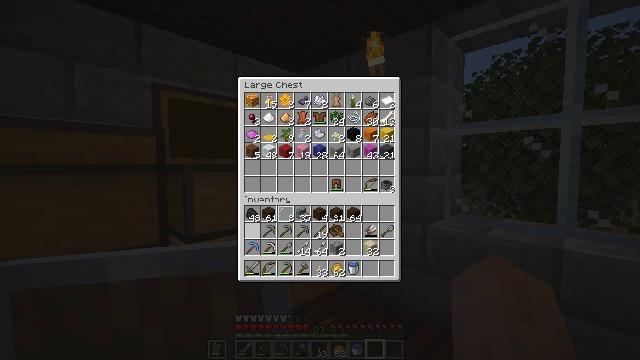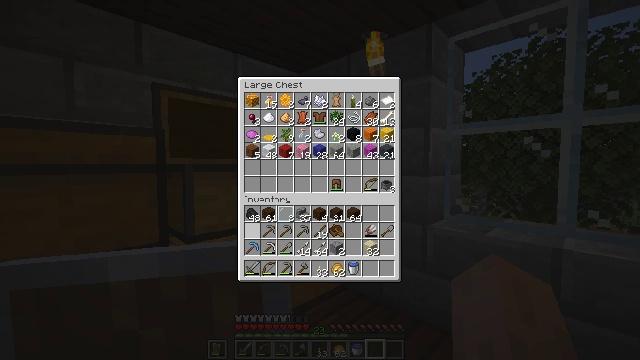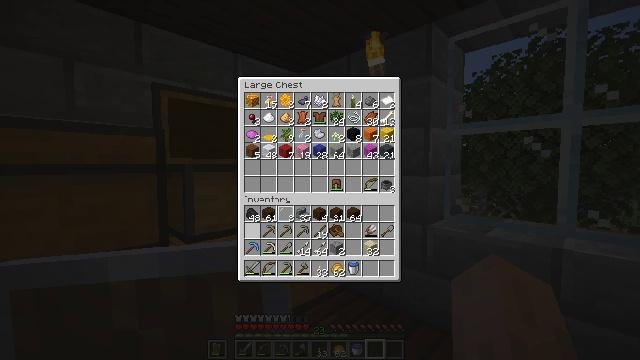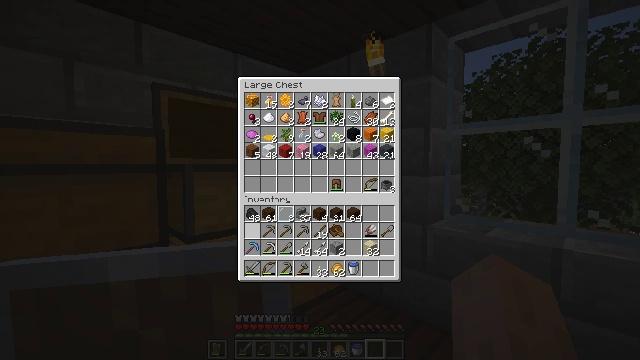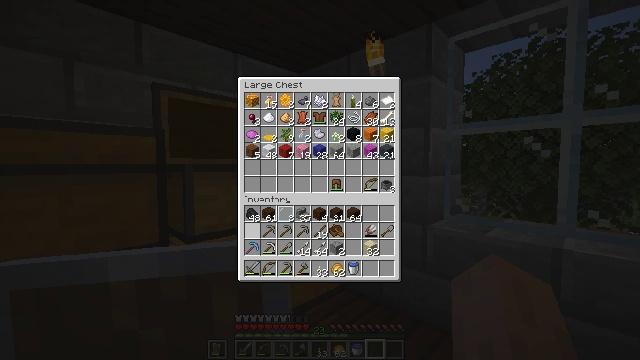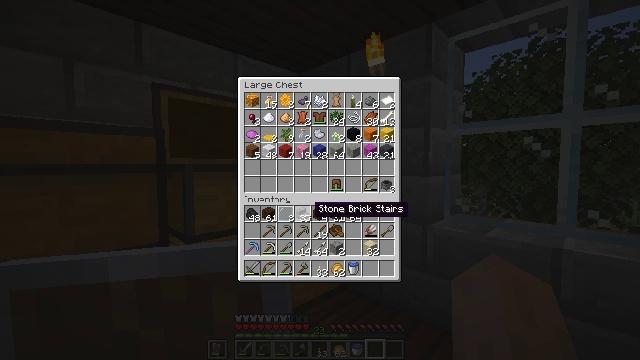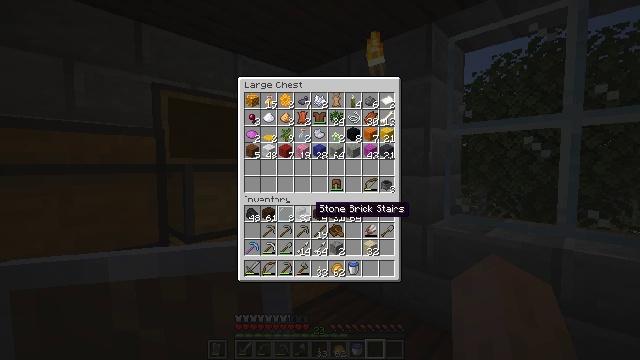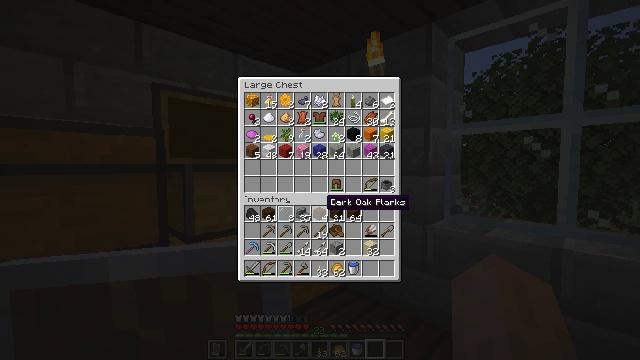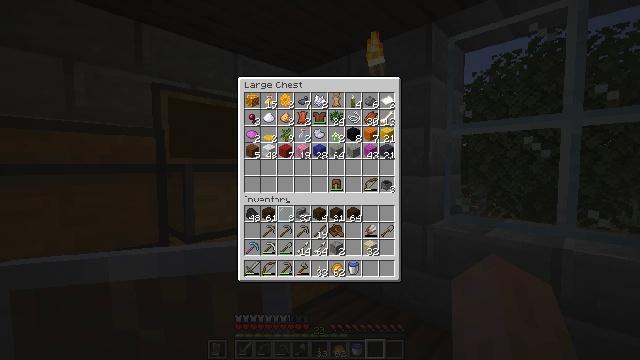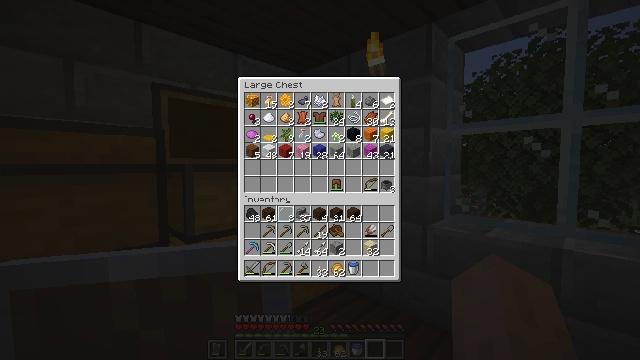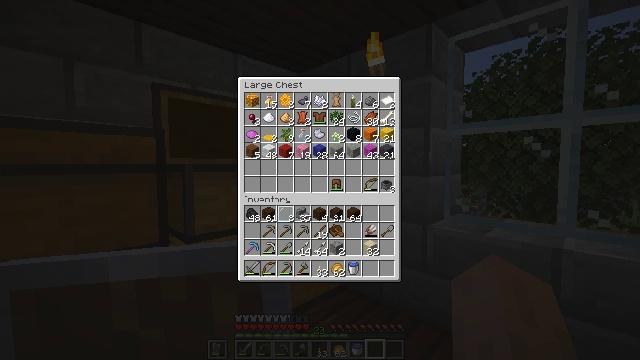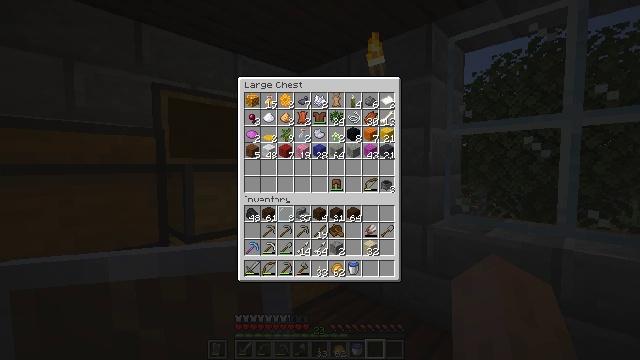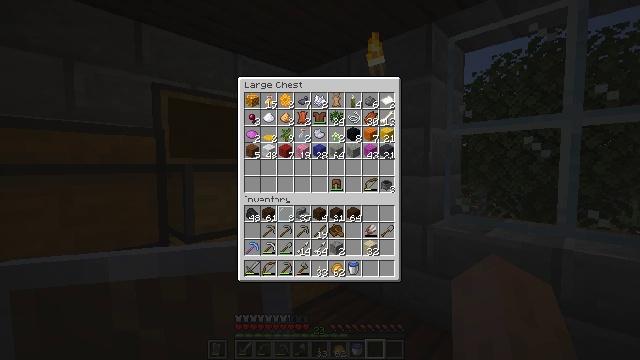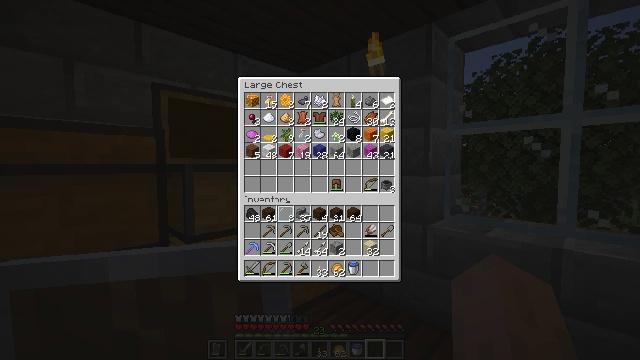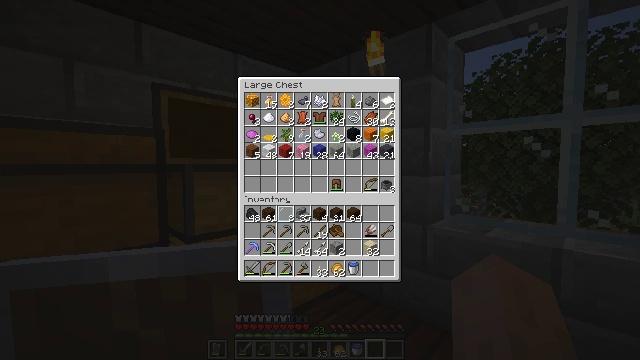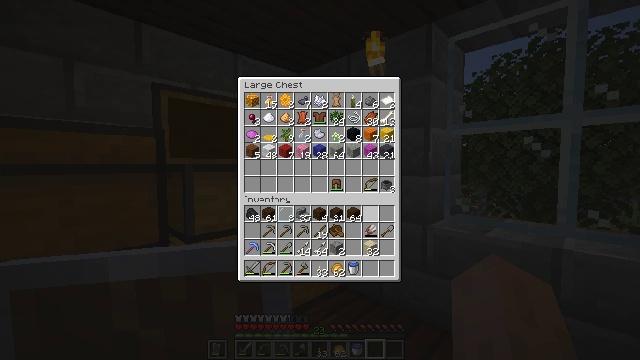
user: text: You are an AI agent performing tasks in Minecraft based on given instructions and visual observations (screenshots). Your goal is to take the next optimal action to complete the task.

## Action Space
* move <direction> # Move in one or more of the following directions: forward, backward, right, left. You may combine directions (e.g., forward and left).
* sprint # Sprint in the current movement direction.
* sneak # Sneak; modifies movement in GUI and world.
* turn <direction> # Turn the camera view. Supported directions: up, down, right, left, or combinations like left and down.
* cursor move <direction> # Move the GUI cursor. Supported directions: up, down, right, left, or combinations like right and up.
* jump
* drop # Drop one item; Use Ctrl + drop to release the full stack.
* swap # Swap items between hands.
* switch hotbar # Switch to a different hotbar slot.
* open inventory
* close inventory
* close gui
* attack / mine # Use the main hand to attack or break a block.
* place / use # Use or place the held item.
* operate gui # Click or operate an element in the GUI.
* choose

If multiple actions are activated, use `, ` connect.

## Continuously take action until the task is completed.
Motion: motion action
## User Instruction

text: Disassemble the stone brick stairs into inventory.
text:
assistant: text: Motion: sneak, attack / mine
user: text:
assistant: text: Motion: sneak
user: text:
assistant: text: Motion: sneak
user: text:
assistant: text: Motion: turn right
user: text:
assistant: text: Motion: turn right and up
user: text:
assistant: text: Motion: no_op
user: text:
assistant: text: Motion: turn right and up
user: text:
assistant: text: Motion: turn right and up
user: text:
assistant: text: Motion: no_op
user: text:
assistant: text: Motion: no_op
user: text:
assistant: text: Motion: no_op
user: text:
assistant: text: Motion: no_op
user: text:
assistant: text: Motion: no_op
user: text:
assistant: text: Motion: no_op
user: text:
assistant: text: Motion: turn right and down
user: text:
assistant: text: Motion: turn right and down
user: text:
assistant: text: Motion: turn down
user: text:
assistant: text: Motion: turn down
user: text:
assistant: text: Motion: no_op
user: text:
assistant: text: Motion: no_op
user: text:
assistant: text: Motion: no_op
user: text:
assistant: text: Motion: attack / mine
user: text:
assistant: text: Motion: attack / mine
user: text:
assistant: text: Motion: turn up
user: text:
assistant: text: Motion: no_op
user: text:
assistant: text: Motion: no_op
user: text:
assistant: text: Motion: turn down
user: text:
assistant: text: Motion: turn left and down
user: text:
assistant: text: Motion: no_op
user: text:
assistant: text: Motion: attack / mine